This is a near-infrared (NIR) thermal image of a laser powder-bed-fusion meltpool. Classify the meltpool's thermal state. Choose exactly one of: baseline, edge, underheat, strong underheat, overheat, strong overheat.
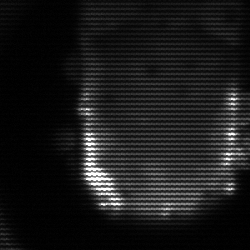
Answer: baseline